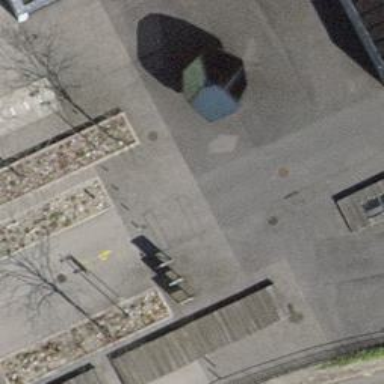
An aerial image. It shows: Rising bollard.